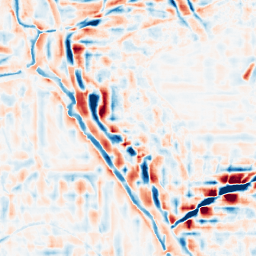
Category: wavelet
Decomposition family: wavelet_reverse_biorthogonal
Decomposition parameters: wavelet: rbio2.4
level: 4
Upsampling method: bilinear
Upsampling parameters: scale: 2
Upsampling scale: 2